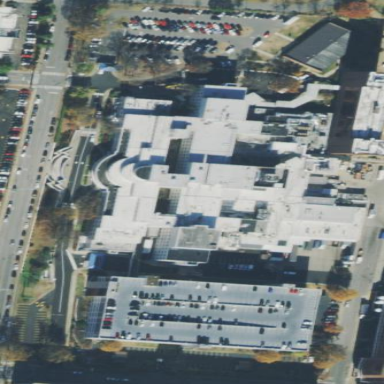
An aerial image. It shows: Hospital providing healthcare services.